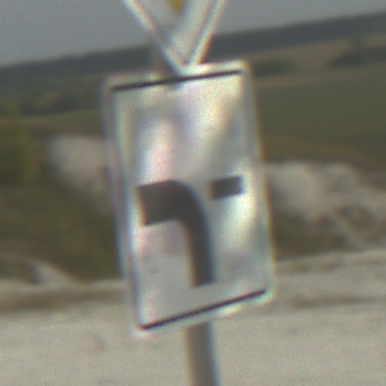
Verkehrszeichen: VerlaufVorfahrtsstrasse6
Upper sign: Vorfahrtsstrasse
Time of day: MorningAfternoon
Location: Outdoor (Beach)
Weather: PartlyCloudy
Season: NotSpecified
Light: Natural